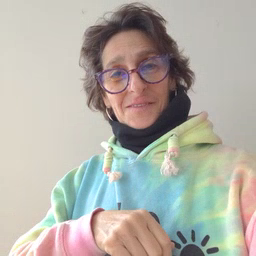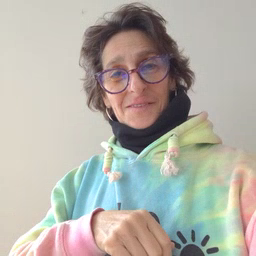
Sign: hello